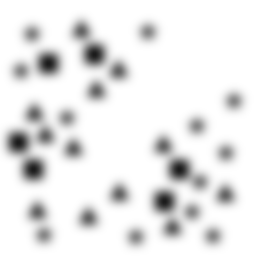
Squares: 6
Triangles: 12
Stars: 12
Total shapes: 30